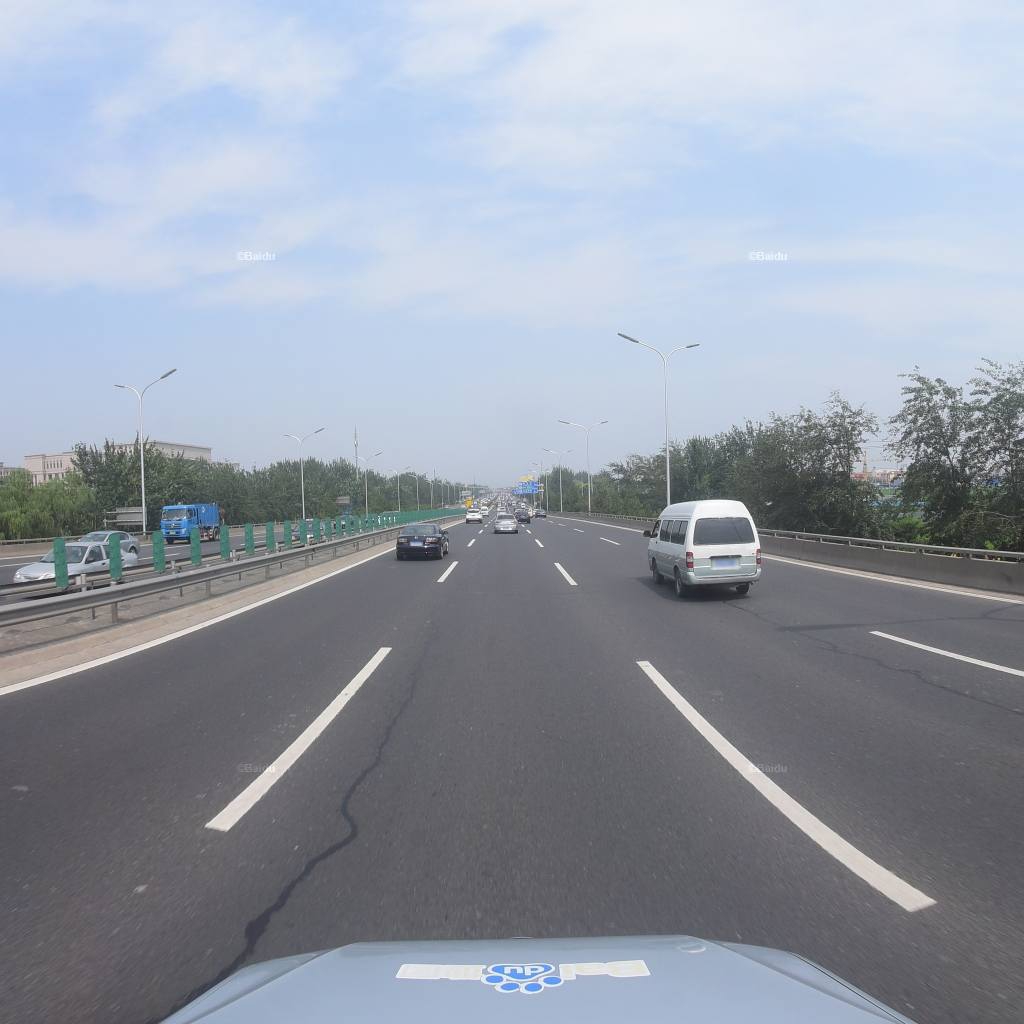
Region: Fengtai
Road damage annotations: longitudinal patch, longitudinal patch